Aerial crown-view tile of a tropical tree (Barro Colorado Island, Panama), acquired 20250715:
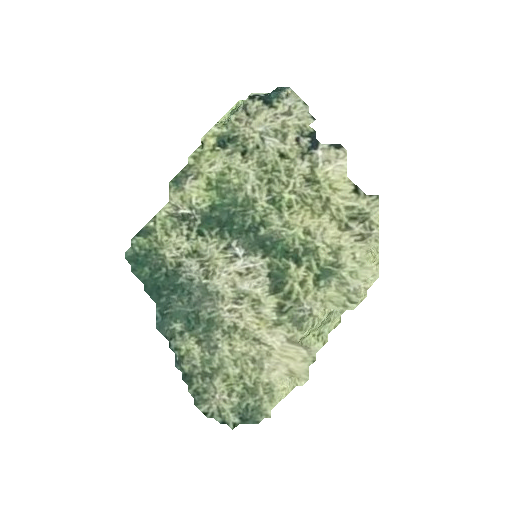
Species: Quararibea stenophylla
GBIF accepted scientific name: Quararibea stenophylla
Crown area: 79.653 m²